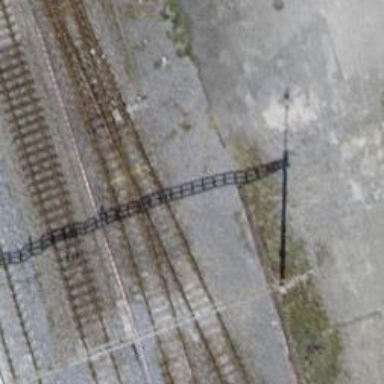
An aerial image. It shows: Yard with single rail track. The railway track is electrified with contact line for service purposes.